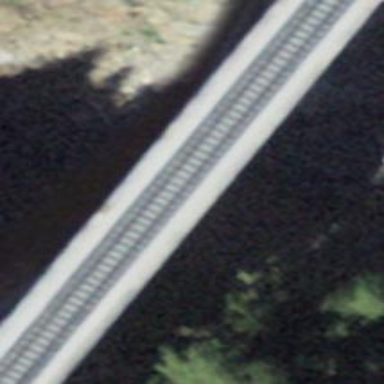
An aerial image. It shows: Viaduct bridge.